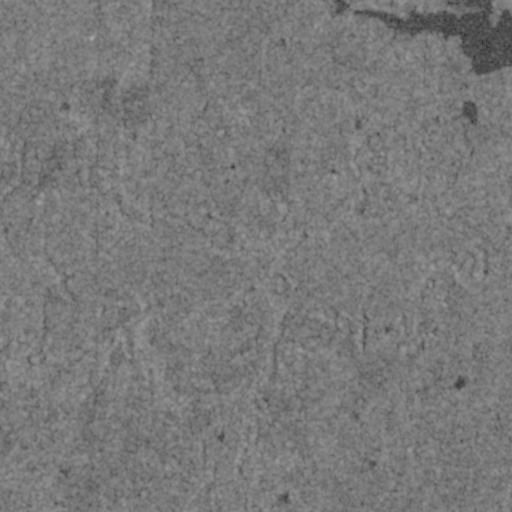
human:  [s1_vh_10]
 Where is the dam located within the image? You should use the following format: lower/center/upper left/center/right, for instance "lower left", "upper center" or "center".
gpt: The dam is located in the upper right of the image.
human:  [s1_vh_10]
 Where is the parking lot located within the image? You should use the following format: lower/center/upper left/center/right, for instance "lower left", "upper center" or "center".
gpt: The parking lot is located in the upper right of the image.
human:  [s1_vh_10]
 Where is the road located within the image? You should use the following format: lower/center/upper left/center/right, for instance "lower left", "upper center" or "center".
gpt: There is no road in the image.

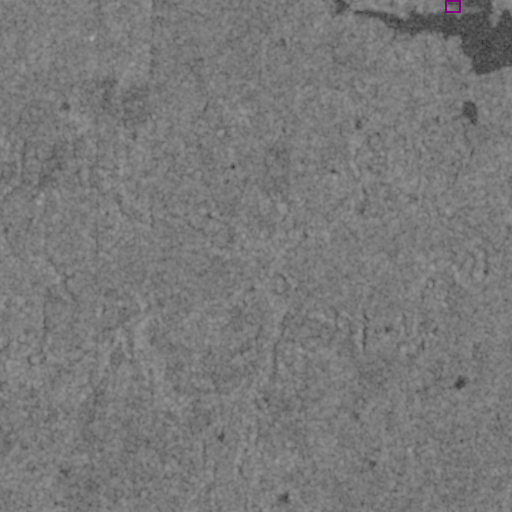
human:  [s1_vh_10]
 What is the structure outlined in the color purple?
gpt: The structure outlined in purple is a parking lot.
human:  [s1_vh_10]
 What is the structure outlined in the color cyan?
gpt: There is no cyan outline.